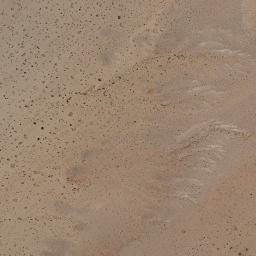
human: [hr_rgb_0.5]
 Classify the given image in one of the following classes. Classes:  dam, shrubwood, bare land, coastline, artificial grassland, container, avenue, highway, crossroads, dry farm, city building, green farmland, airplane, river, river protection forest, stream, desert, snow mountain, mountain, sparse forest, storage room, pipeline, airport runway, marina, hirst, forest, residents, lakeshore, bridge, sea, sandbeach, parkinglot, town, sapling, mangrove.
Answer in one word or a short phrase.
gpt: desert